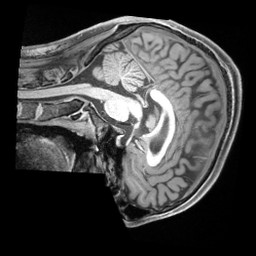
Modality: T1w
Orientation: sagittal
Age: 23
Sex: male
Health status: ill
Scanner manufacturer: siemens
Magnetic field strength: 3 T
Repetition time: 2.2 s
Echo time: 0.00218 s